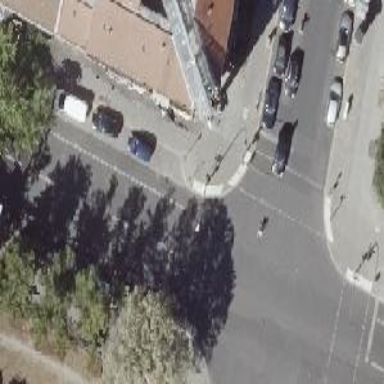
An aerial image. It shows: Footway crossing equipped with traffic signals.